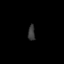
Tissue: lung
Cell type: T cells
Senescence score: 0.1745
Nuclear area (px): 105
Mean DAPI intensity: 56.048